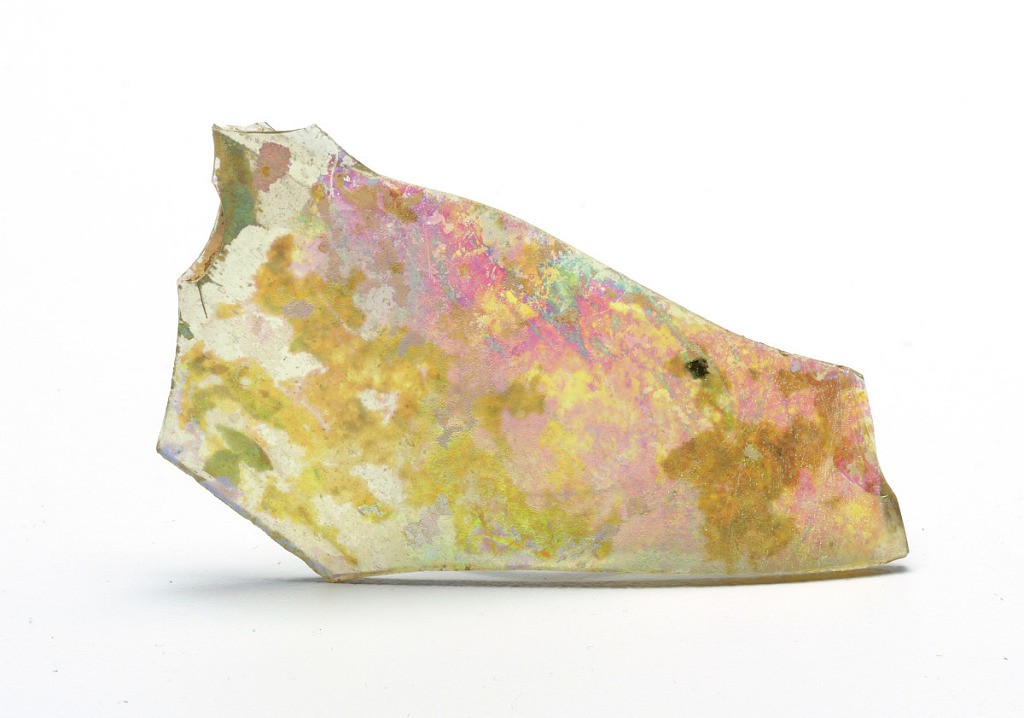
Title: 7 fragments of vessels
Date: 1st century BC–5th century AD
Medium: glass
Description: seven of originally twenty-six miscellaneous fragments selected for types of decoration, variation in color of glass, and irisescence. / * For other accessioned fragments from the original group of 26 fragments in this accession number see: 1928-15-4-a,b, c, g, h, m and n.